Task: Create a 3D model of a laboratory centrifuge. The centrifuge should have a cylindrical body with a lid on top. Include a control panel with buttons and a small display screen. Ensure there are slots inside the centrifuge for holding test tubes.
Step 282:
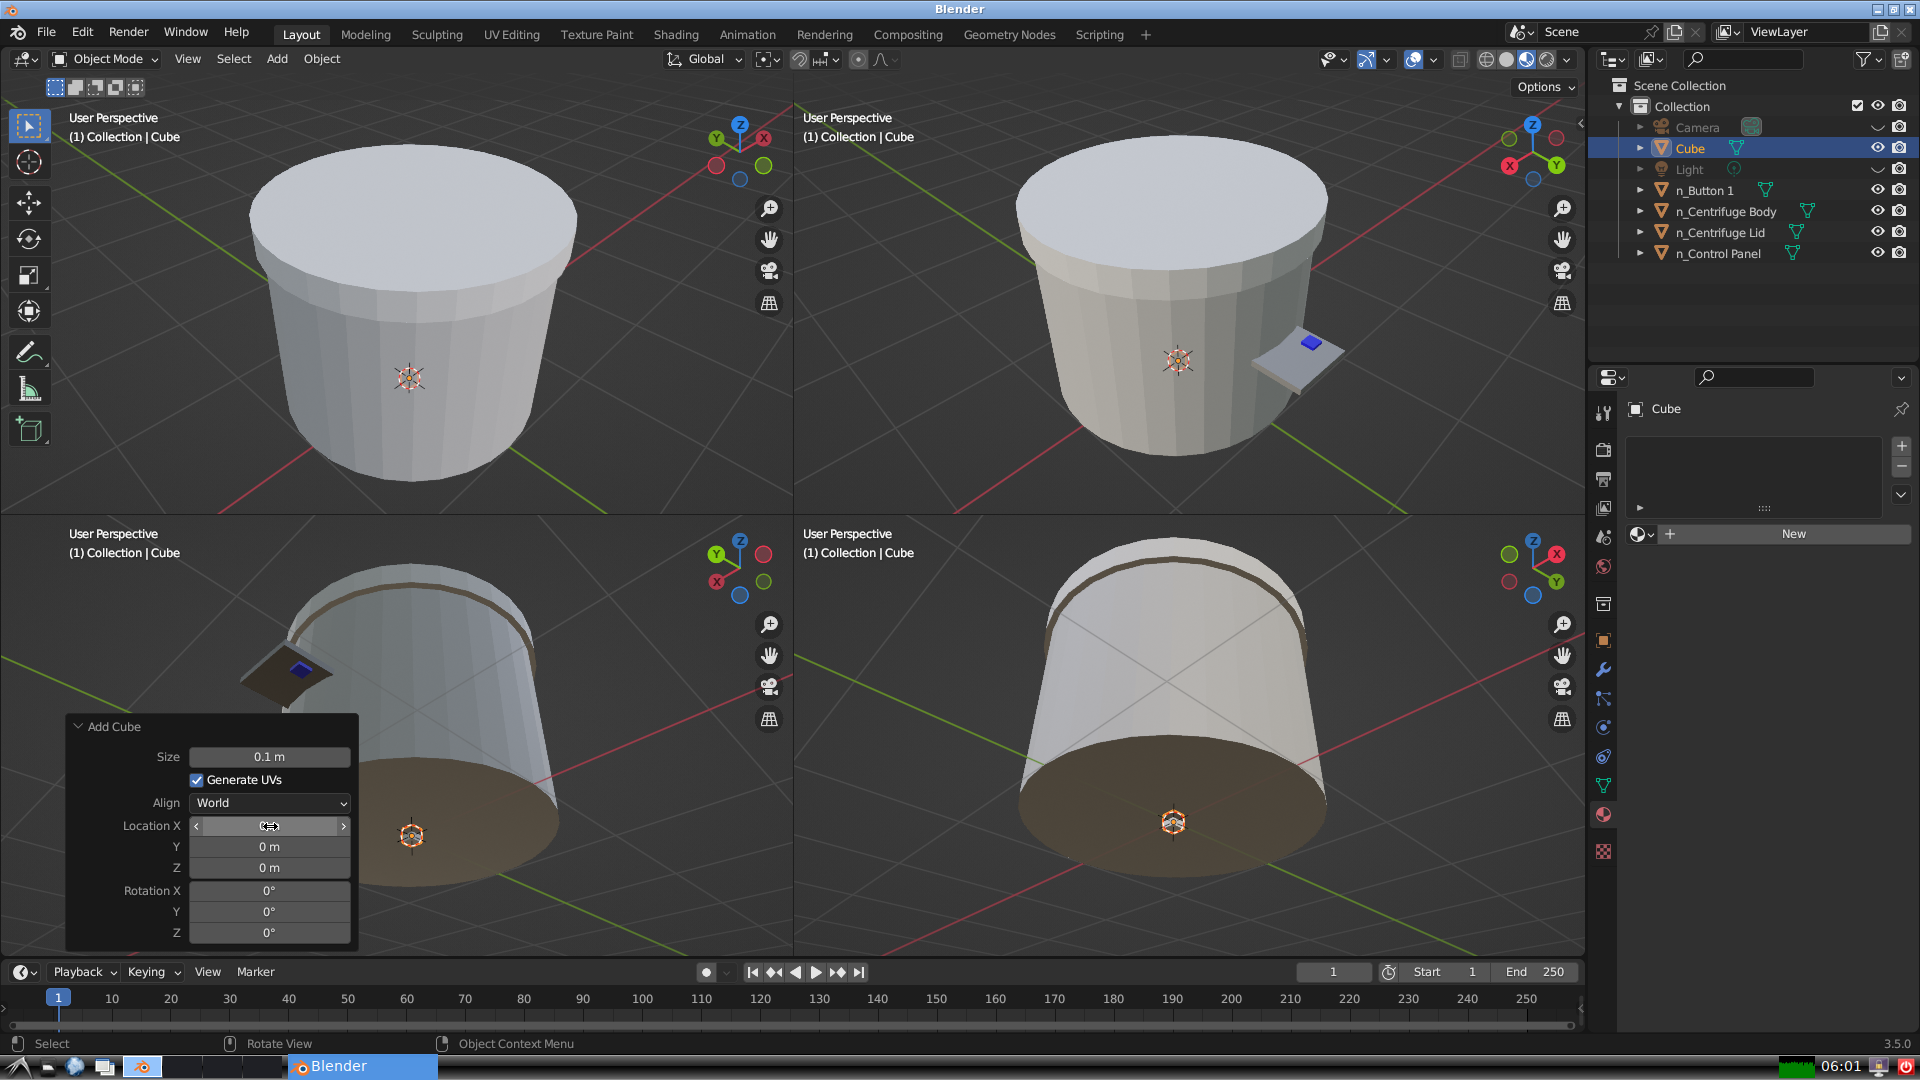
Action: {"mouse_move": [270, 847]}